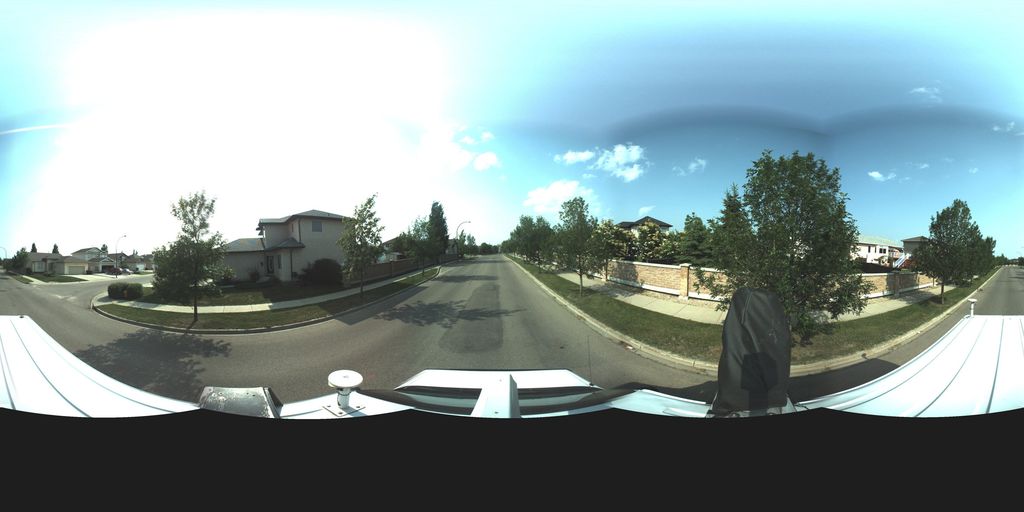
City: saskatoon